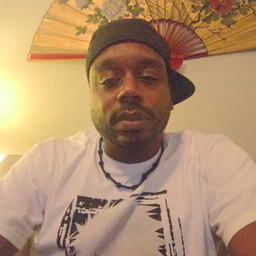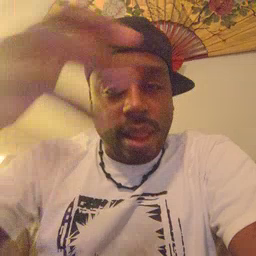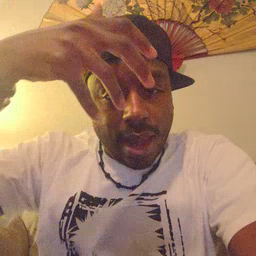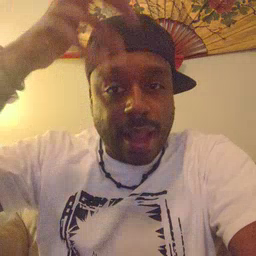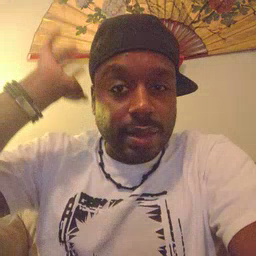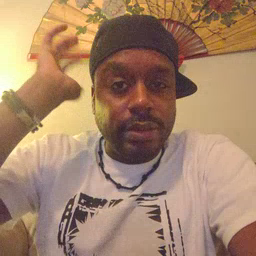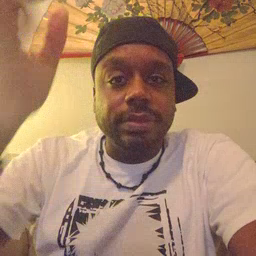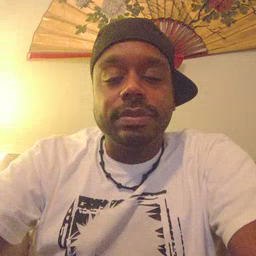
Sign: lion